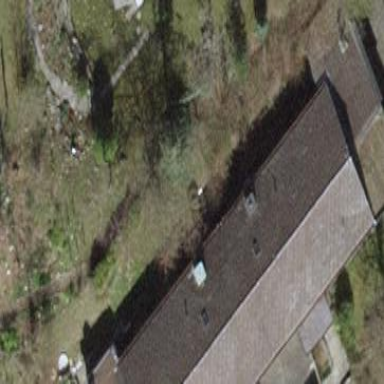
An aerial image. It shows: Building with tile roof.